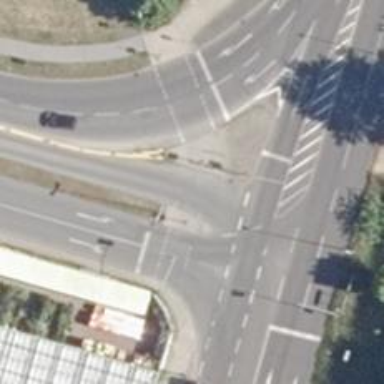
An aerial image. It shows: Footway crossing with island.